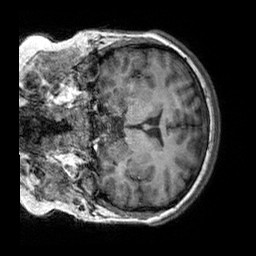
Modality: T1w
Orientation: coronal
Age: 24
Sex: female
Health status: healthy
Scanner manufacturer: siemens
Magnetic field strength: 3 T
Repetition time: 2.3 s
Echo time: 0.00303 s